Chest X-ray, PA view. Patient: 48 years old, sex F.
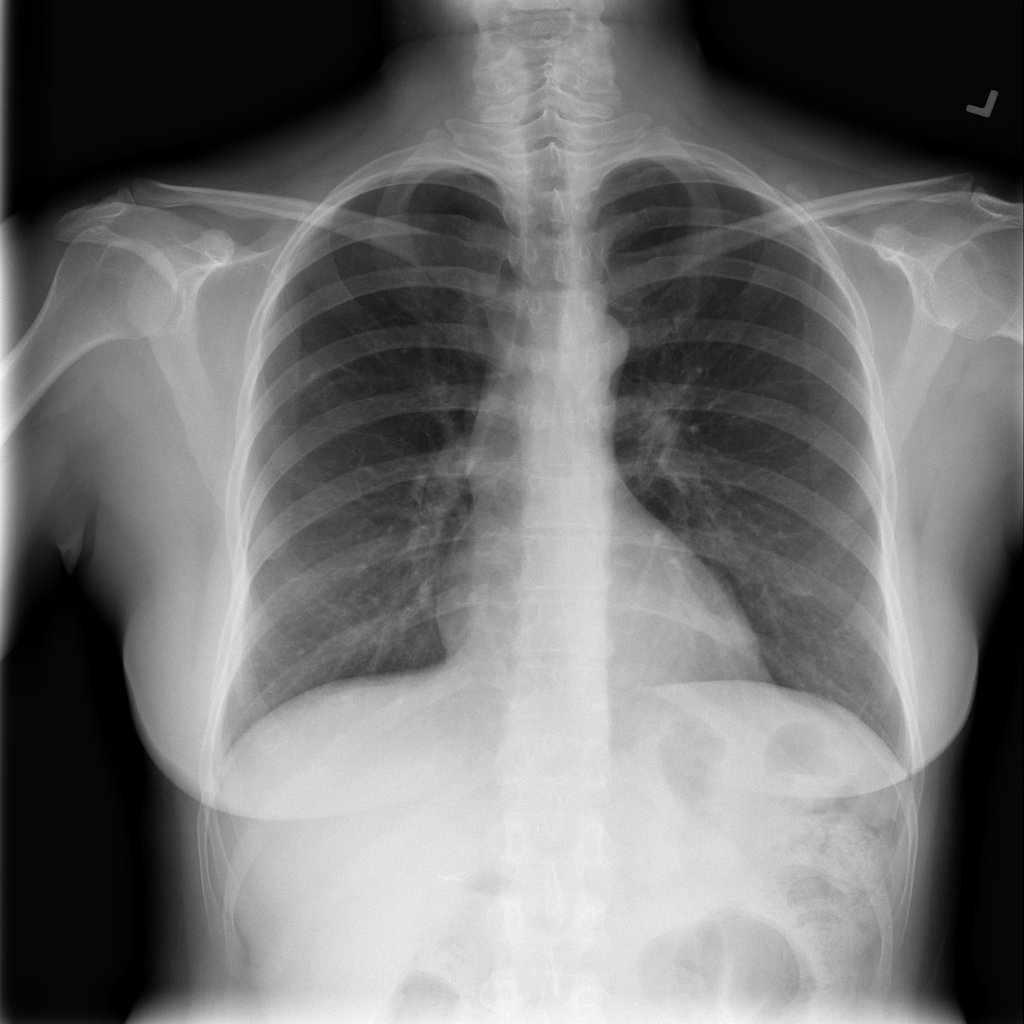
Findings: No Finding